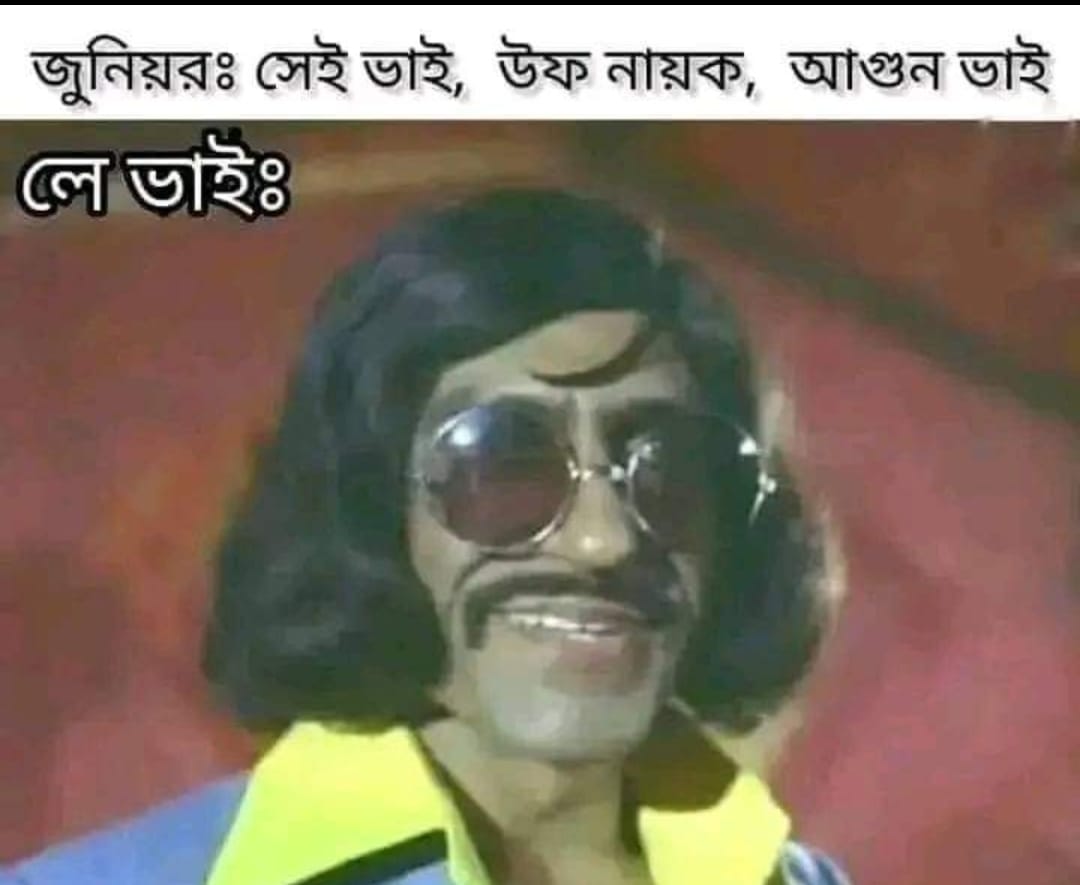
Text: জুনিয়র সেই ভাই উফ নায়ক আগুন ভাই লে ভাই
Label: Non Hate